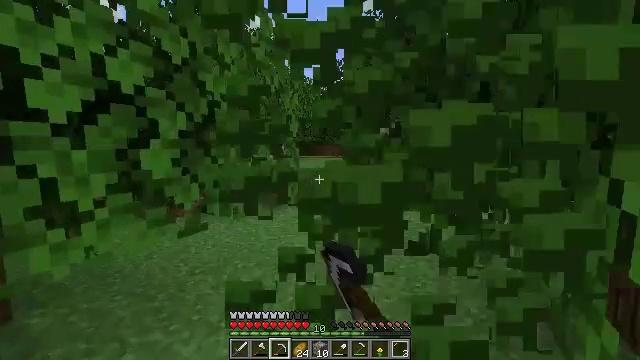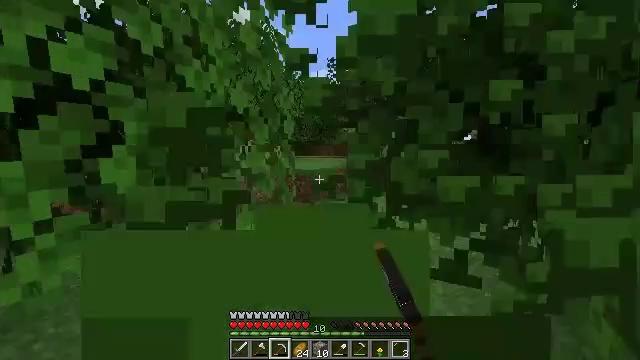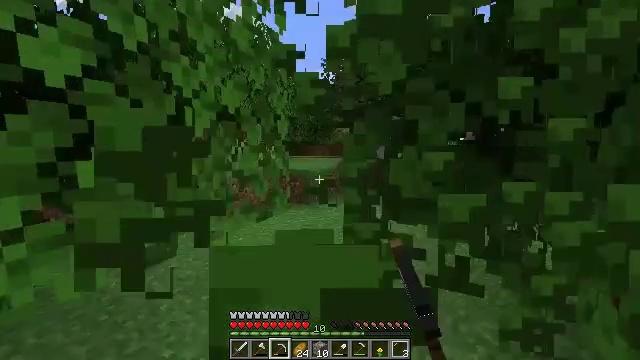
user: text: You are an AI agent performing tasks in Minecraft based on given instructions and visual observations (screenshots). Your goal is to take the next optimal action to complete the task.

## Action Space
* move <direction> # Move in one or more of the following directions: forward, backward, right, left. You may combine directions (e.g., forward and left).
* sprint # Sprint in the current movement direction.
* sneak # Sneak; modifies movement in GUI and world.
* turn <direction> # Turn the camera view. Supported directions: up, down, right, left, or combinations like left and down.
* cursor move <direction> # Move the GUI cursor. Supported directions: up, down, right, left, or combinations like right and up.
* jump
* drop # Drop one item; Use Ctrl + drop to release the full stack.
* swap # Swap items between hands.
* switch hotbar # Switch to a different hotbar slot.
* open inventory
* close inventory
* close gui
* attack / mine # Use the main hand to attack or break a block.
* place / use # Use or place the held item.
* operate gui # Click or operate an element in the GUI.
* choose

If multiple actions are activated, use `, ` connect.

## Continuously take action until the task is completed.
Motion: motion action
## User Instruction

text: Gather oak leaves by attacking.
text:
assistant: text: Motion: move forward, attack / mine
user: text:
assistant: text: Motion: move forward, turn right, attack / mine
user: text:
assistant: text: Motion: no_op